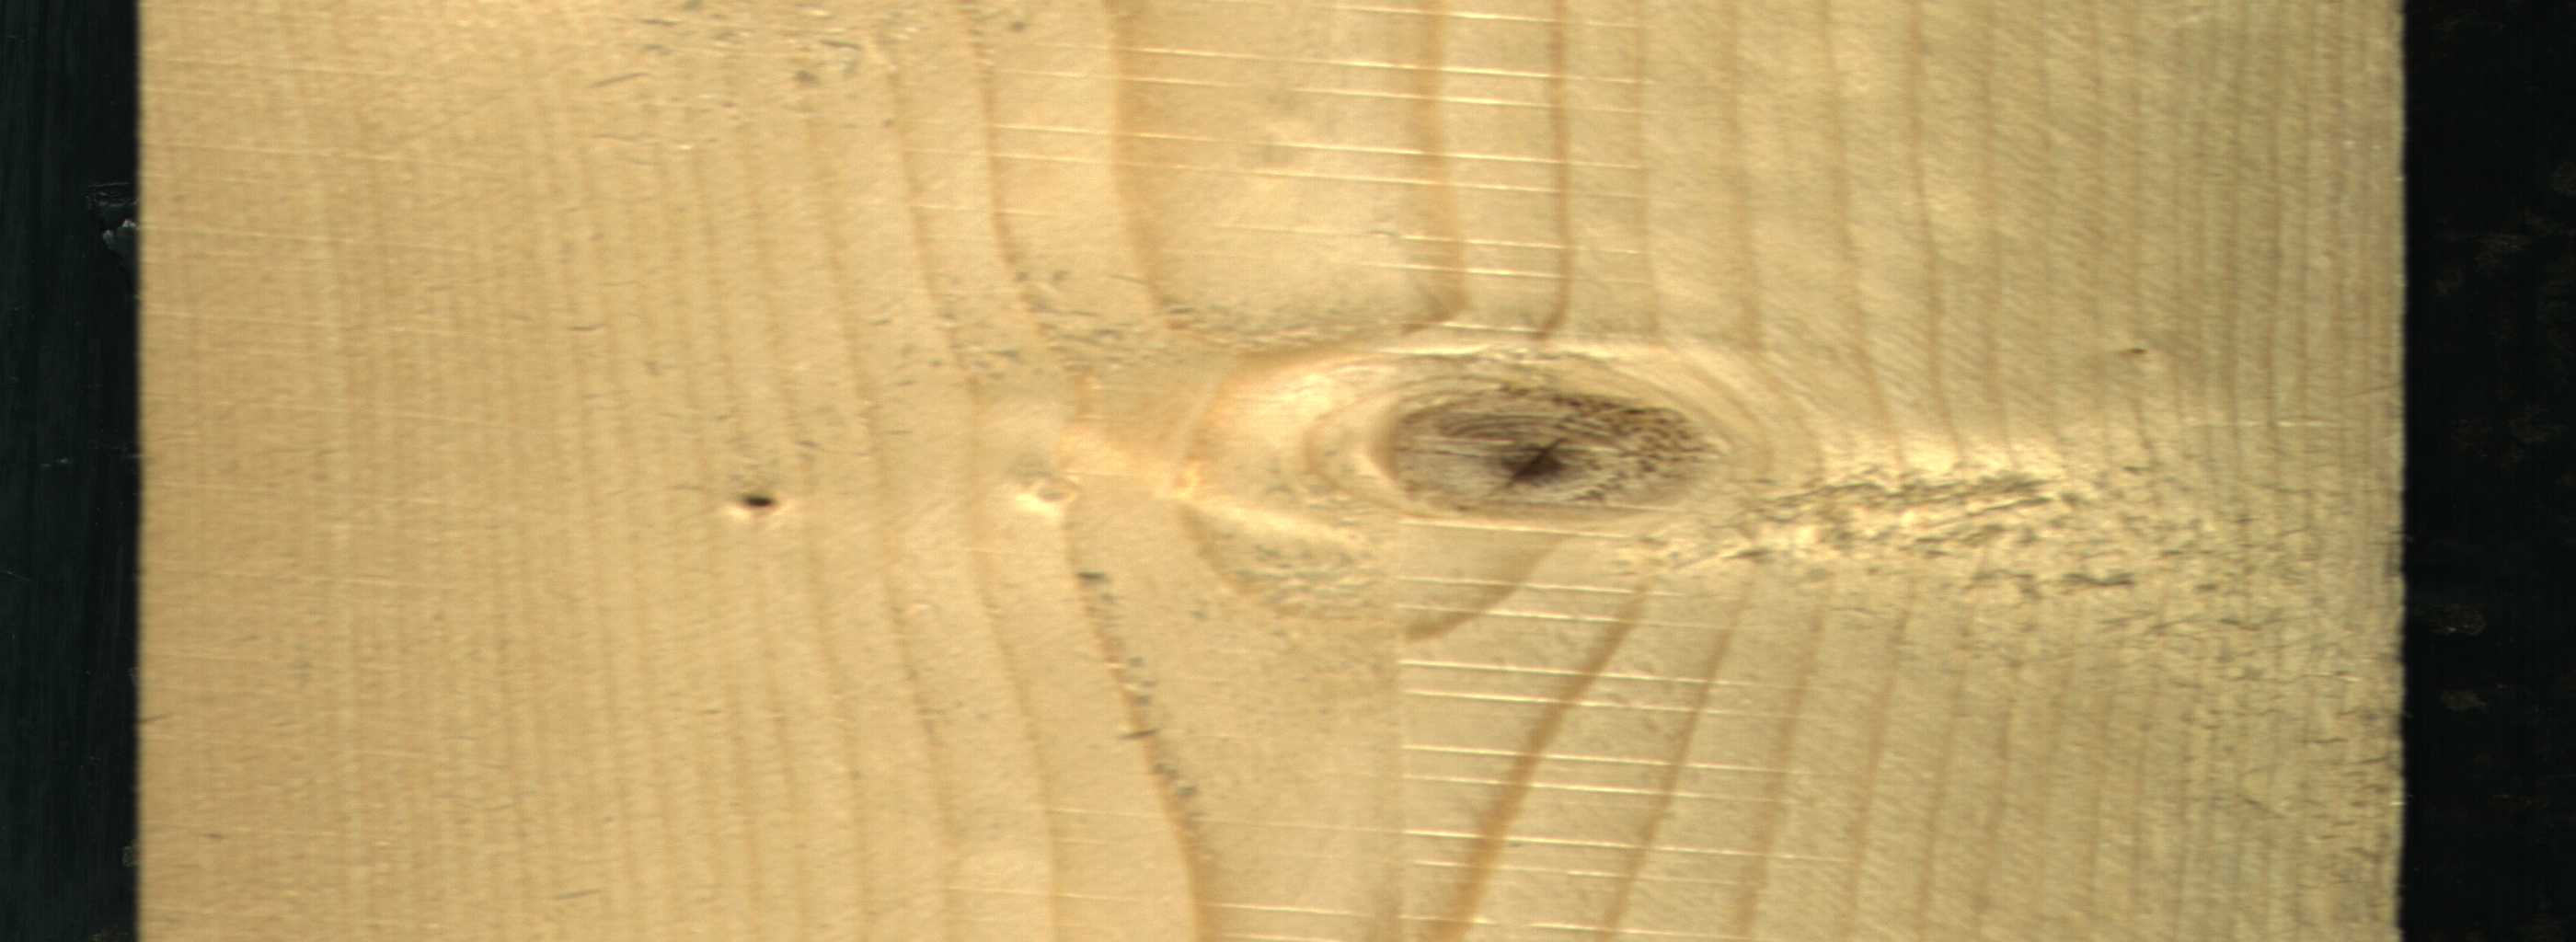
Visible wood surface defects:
Live_Knot